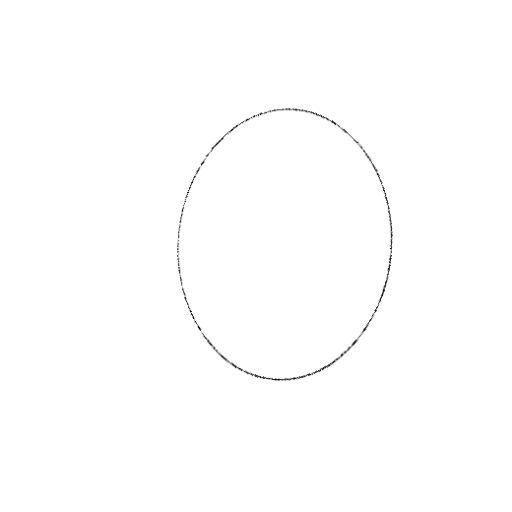
Crossing number: 0